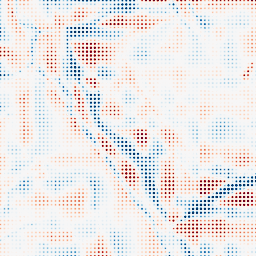
Category: wavelet
Decomposition family: wavelet_reverse_biorthogonal
Decomposition parameters: wavelet: rbio1.3
level: 5
Upsampling method: sinc_blackman
Upsampling parameters: scale: 8
kernel_size: 4
Upsampling scale: 8